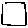
Label: square